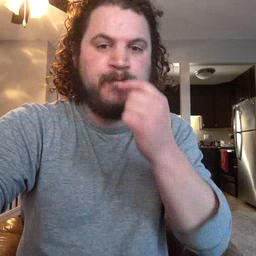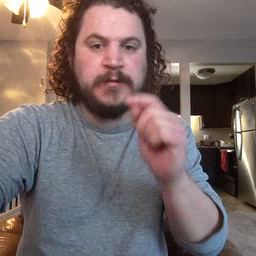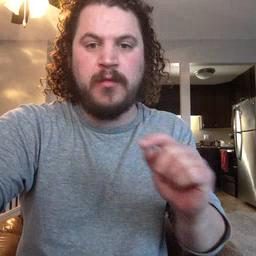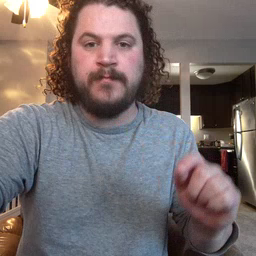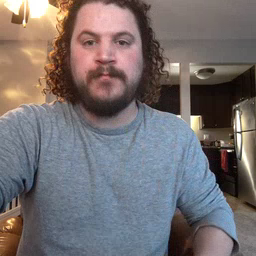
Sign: pencil